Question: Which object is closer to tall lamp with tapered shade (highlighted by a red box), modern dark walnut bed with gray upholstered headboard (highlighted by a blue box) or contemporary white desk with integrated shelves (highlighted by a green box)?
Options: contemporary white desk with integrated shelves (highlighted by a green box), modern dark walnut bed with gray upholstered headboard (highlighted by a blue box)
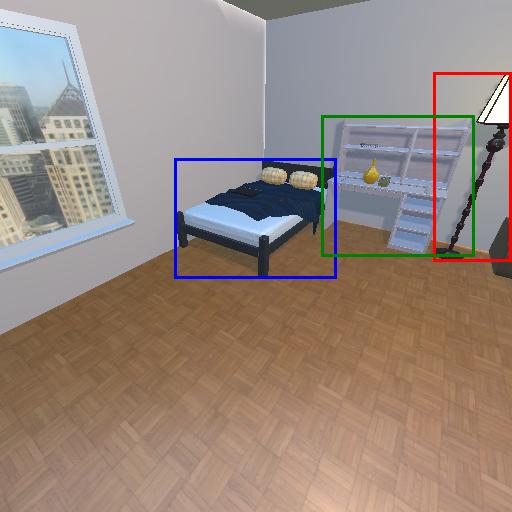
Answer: contemporary white desk with integrated shelves (highlighted by a green box)